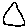
Label: triangle